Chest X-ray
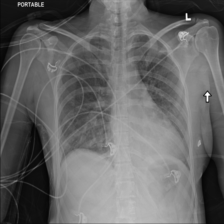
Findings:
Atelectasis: negative
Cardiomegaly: negative
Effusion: negative
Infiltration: negative
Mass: negative
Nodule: negative
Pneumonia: negative
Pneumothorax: negative
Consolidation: negative
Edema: negative
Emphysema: negative
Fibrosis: negative
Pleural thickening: negative
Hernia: negative